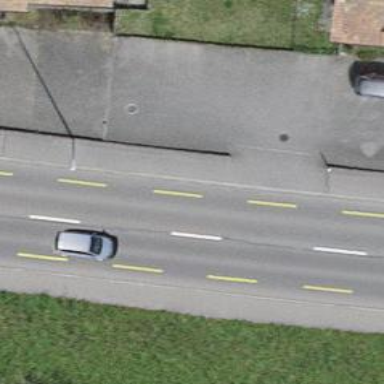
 featuring both sidewalks and cycle lane."